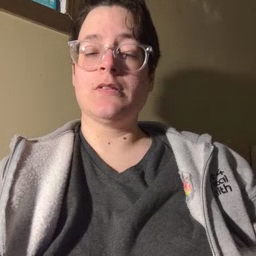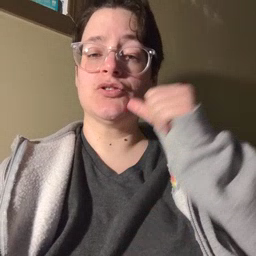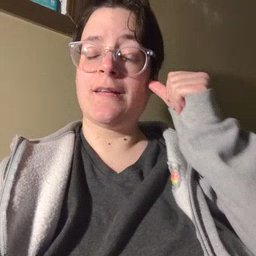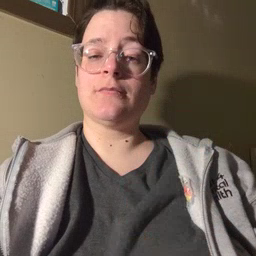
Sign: yesterday